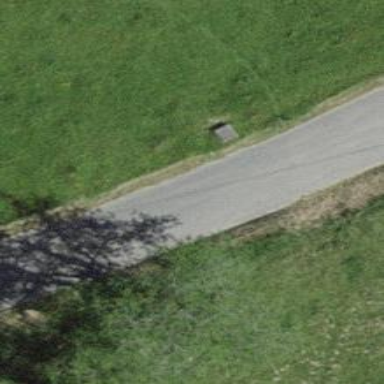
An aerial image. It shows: Unclassified road.